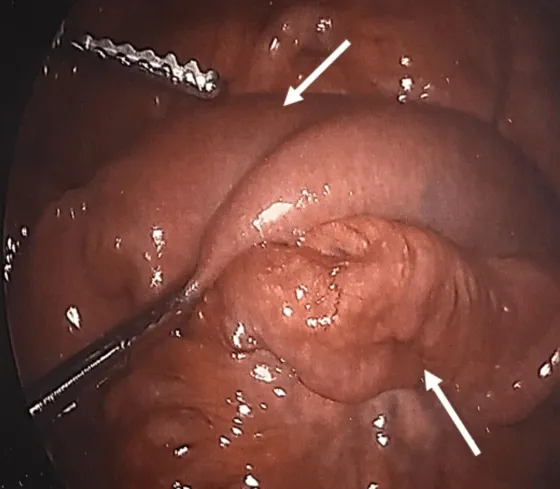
Reduced distal ileum intussusception, demonstrating dilated distal bowel. Laparoscopic view. A white arrow in the upper region demonstrates dilated distal bowel. The white arrow in the bottom region shows the now-reduced ileo-ileal intussusception.
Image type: endoscopy (gi_endoscopy)